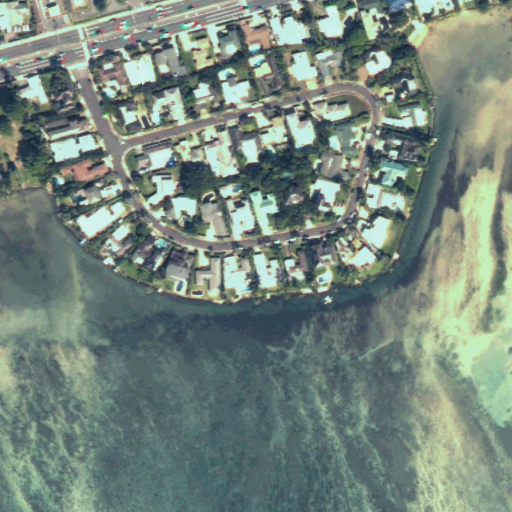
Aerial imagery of cape in Hawaii named Niu Peninsula containing only unknown